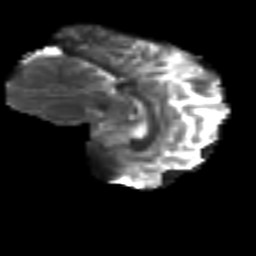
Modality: T2w
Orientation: sagittal
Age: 32
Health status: ill
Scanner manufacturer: philips
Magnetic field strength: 3 T
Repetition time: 9 s
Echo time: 0.127 s